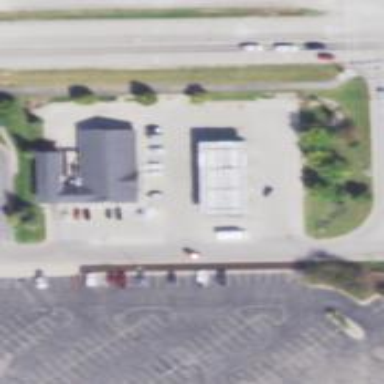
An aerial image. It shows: Convenience shop.